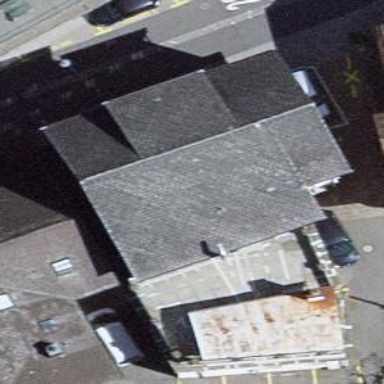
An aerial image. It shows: Restaurant.